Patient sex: M
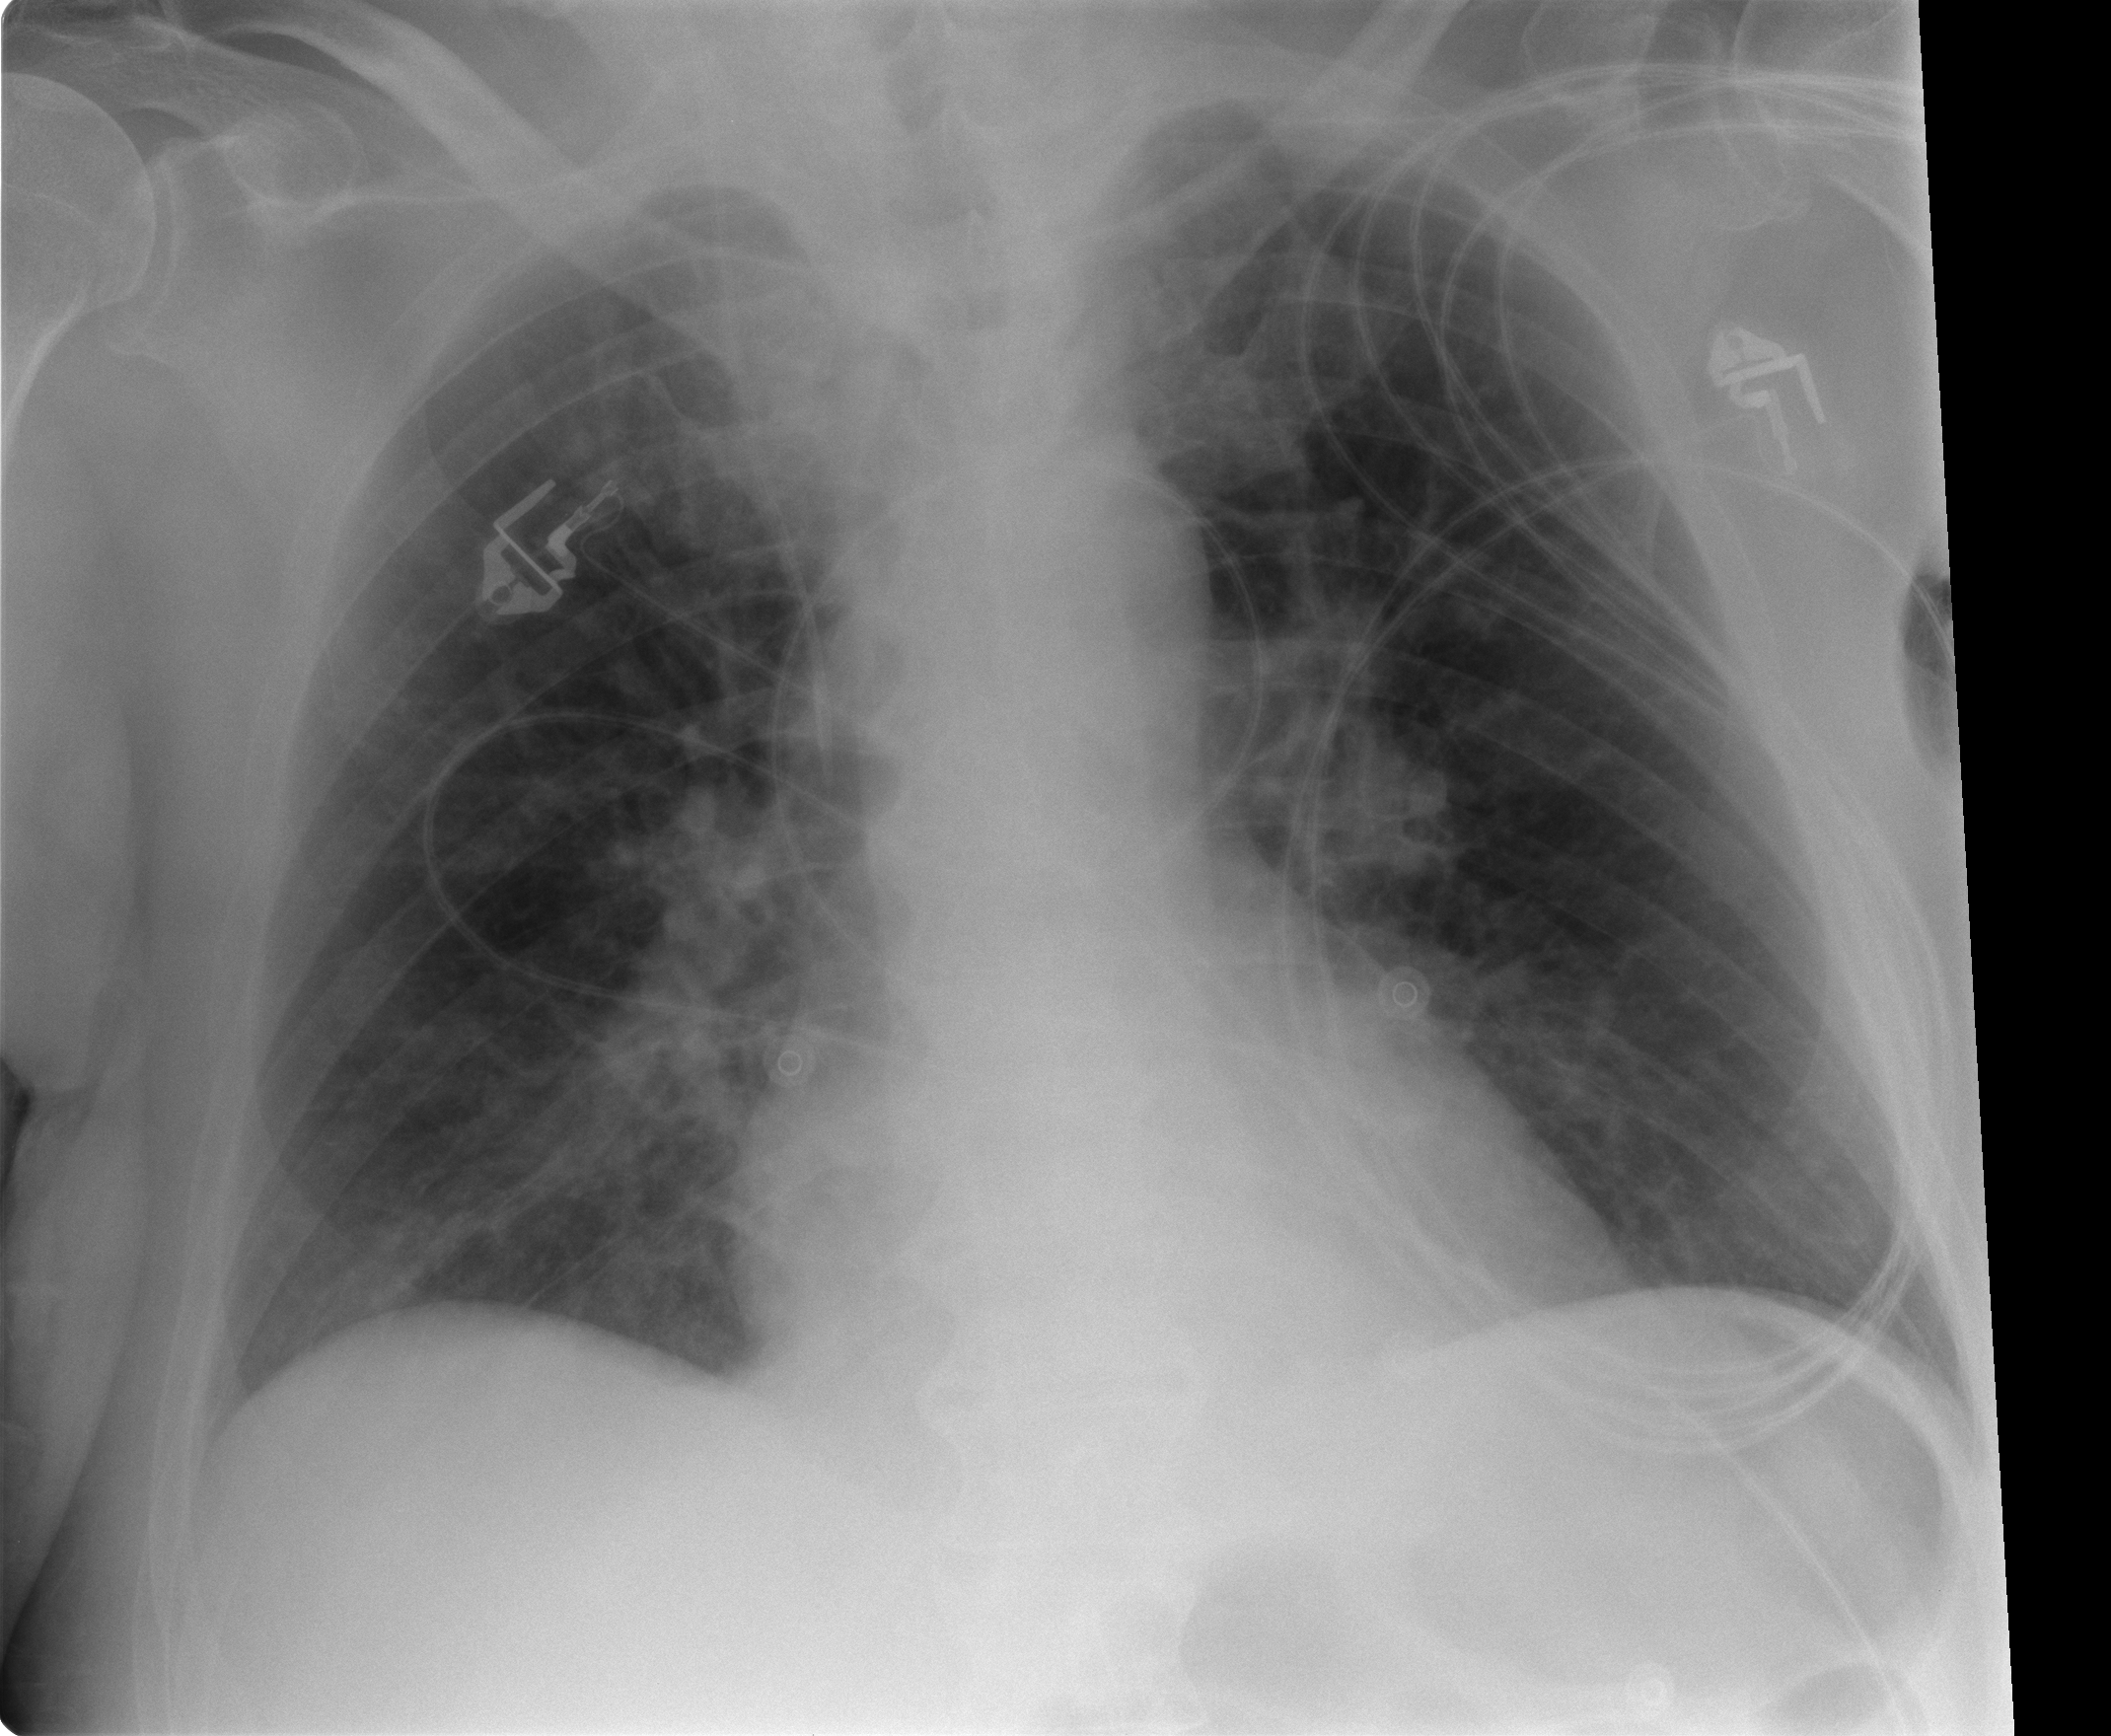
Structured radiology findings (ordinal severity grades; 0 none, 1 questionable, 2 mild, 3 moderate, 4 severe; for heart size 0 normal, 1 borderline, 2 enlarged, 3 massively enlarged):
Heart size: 0
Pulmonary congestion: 0
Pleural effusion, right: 0
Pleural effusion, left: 0
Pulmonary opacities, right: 0
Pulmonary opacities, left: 0
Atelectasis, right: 1
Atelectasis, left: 0